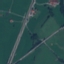
Land use / land cover class: Highway